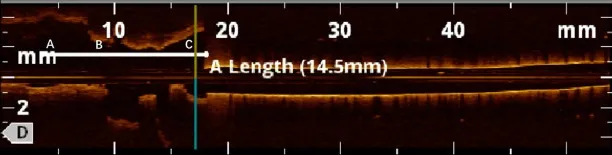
Wavy endoluminal surface in the longitudinal reconstruction.
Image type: radiology (ultrasound)